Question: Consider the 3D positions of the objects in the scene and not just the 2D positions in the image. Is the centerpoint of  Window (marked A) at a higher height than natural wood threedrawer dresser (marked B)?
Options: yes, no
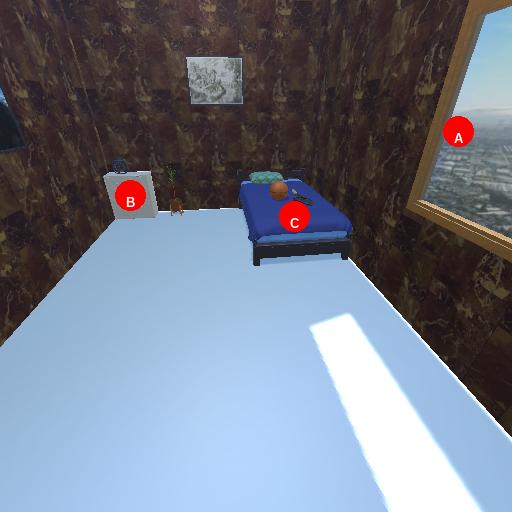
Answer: yes